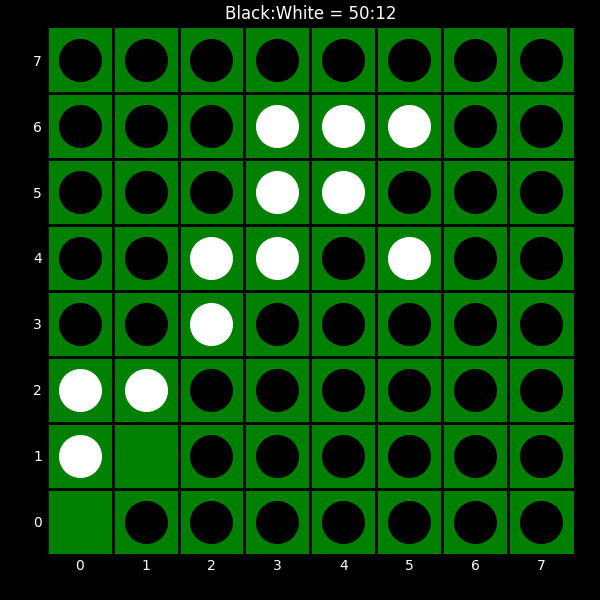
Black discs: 50
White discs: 12